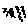
Label: zigzag